Question: I want to select a tab programmatically from UITabBarItem.
I did some research on how to do this, and I got the answer like below:
'''
[self.parentViewController.tabBarController setSelectedIndex:2];
'''
However, it does not work. I did not call it from viewDidAppear function (as suggested in this <URL>, since I need to call it somewhere else, conditionally. Does this code only work inside viewDidAppear function?
Here's screenshot of my storyboard.
I am calling this from a viewController marked by the red circle, and my UITabBarController is marked by yellow circle. Sorry for bad quality image.
The red circled class is part of a "facebook style side bar menu" implementation.
I am a newbie in iOS development, any help will greatly appreciated.
Thank you very much!

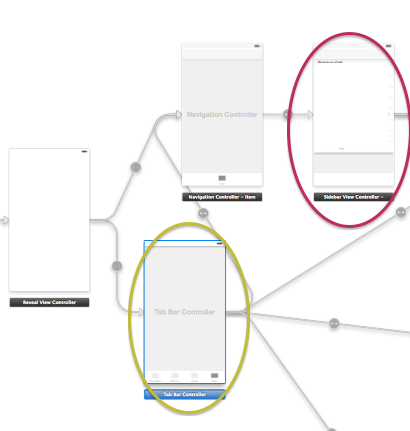
Answer: The best practice is, whenever you using UITabBar in your application, design your application to use UITabBar as a rootViewController. You can select tabItem conditionally by coding
'[self.tabBarController setSelectedIndex:1];'
This will work anywhere.